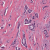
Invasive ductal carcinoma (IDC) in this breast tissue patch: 1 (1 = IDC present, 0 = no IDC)